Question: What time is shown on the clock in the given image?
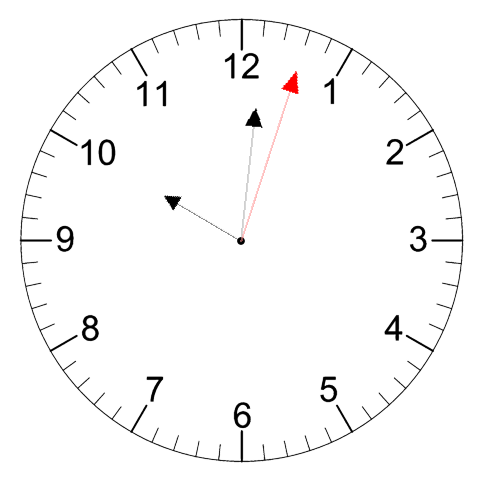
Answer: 10:01:03